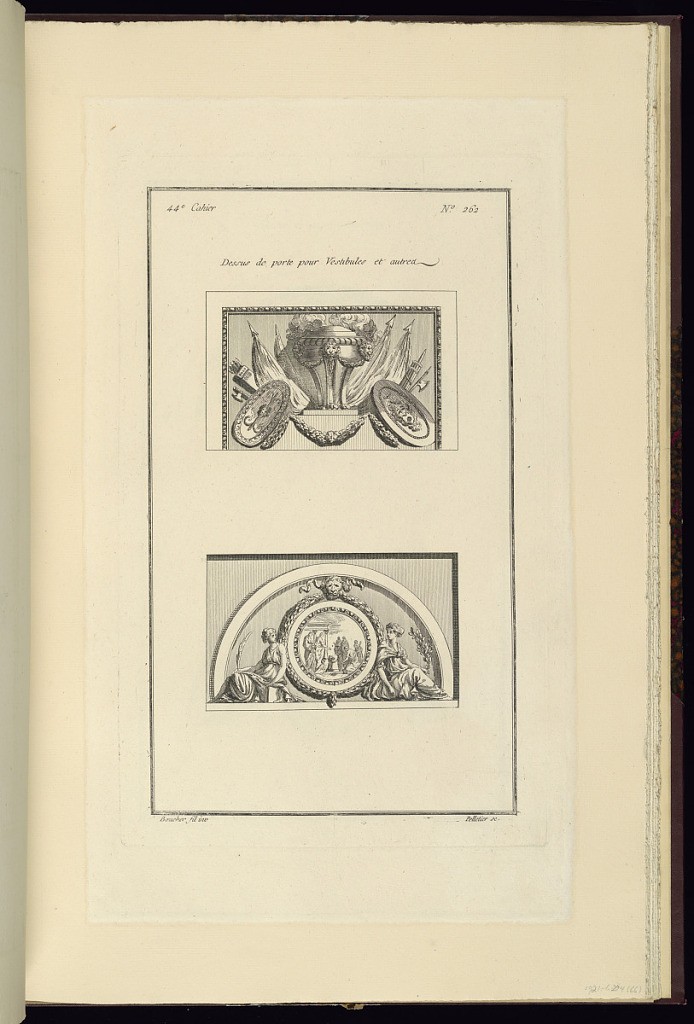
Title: Dessus de porte pour Vestibule et autres
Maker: Juste-François Boucher, French, 1736 – 1782
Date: ca. 1775
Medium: Engraving on off white laid paper
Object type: Print
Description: Two designs for overdoors. The top overdoor features a censer with flags, garlands, and shields. The bottom oversoor features a central medallion with a classical scene surrounded by bound leaf, a lion head, and two draped female figures. The plate is signed.